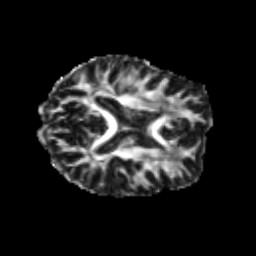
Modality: FA
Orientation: axial
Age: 23
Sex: female
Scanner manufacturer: siemens
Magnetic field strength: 3 T
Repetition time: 3.5 s
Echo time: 0.104 s